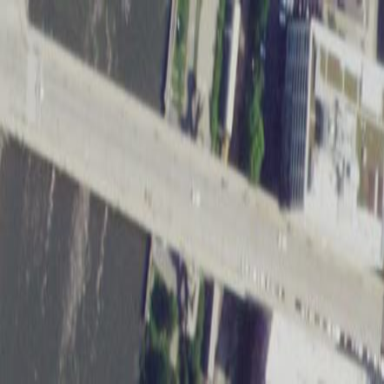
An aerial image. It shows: Bridge with beam structure.